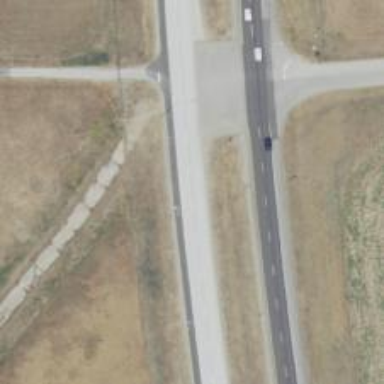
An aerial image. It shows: Trunk highway with expressway features.